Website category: auto
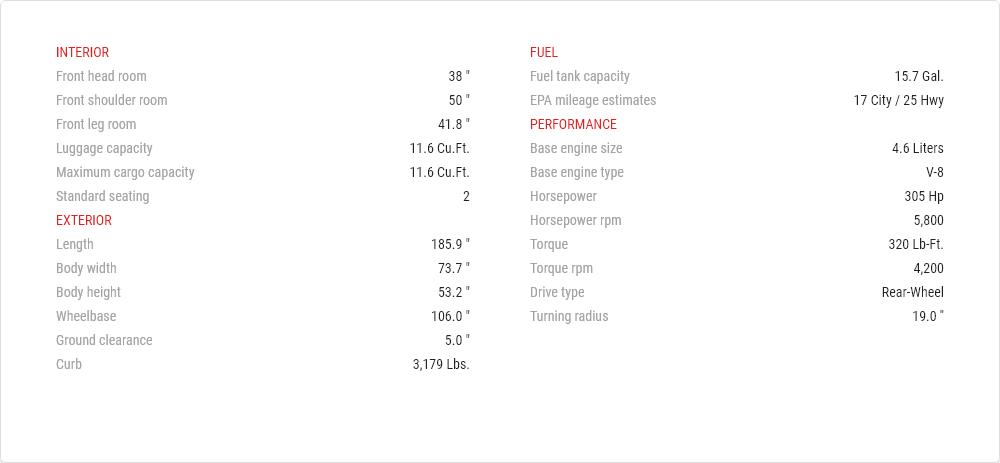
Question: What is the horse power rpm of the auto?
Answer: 5,800

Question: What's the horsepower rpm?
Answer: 5,800

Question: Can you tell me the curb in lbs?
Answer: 3,179 lbs.

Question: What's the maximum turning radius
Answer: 19.0 ''

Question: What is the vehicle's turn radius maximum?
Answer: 19.0 ''

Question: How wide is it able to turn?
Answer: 19.0 ''

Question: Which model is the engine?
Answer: V-8

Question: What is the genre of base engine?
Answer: V-8

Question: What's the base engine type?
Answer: V-8

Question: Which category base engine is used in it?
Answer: V-8

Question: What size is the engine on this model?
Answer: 4.6 liters

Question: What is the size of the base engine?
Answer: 4.6 liters

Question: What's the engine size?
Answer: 4.6 liters

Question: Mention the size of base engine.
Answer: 4.6 liters

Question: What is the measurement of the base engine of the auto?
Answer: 4.6 liters

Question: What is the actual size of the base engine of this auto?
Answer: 4.6 liters

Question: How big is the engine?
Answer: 4.6 liters

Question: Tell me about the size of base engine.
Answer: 4.6 liters

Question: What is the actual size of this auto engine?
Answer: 4.6 liters

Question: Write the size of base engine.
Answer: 4.6 liters

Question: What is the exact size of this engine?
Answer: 4.6 liters

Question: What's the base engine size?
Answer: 4.6 liters

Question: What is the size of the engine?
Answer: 4.6 liters

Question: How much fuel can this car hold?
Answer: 15.7 gal.

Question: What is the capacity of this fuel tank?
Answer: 15.7 gal.

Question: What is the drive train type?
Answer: rear-wheel

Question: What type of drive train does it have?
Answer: rear-wheel

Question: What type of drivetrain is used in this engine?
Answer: rear-wheel

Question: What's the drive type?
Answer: rear-wheel

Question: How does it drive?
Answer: rear-wheel

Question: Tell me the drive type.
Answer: rear-wheel

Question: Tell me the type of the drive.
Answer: rear-wheel

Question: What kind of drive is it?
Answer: rear-wheel

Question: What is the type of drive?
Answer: rear-wheel

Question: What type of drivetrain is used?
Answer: rear-wheel

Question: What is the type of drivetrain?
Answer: rear-wheel

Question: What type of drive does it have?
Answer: rear-wheel

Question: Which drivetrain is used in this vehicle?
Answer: rear-wheel

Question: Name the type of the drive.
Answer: rear-wheel

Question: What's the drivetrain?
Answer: rear-wheel

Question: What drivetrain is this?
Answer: rear-wheel

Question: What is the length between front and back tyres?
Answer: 106.0 "

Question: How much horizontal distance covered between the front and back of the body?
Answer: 106.0 "

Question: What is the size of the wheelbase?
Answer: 106.0 "

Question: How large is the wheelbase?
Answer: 106.0 "

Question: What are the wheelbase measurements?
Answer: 106.0 "

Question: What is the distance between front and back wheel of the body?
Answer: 106.0 "

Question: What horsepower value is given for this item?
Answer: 305 hp

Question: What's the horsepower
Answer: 305 hp

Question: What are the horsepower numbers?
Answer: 305 hp

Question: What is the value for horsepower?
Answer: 305 hp

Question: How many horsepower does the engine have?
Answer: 305 hp

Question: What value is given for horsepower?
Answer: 305 hp

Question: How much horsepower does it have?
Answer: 305 hp

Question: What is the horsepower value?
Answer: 305 hp

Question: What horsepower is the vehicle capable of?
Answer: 305 hp

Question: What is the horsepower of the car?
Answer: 305 hp